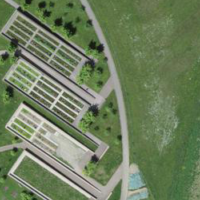
EUNIS habitat code: 53
Species observed at this site:
Daucus carota